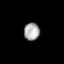
Tissue: prostate
Cell type: T cells
Senescence score: 0.7431
Nuclear area (px): 272
Mean DAPI intensity: 165.831